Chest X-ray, PA view. Patient: 47 years old, sex F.
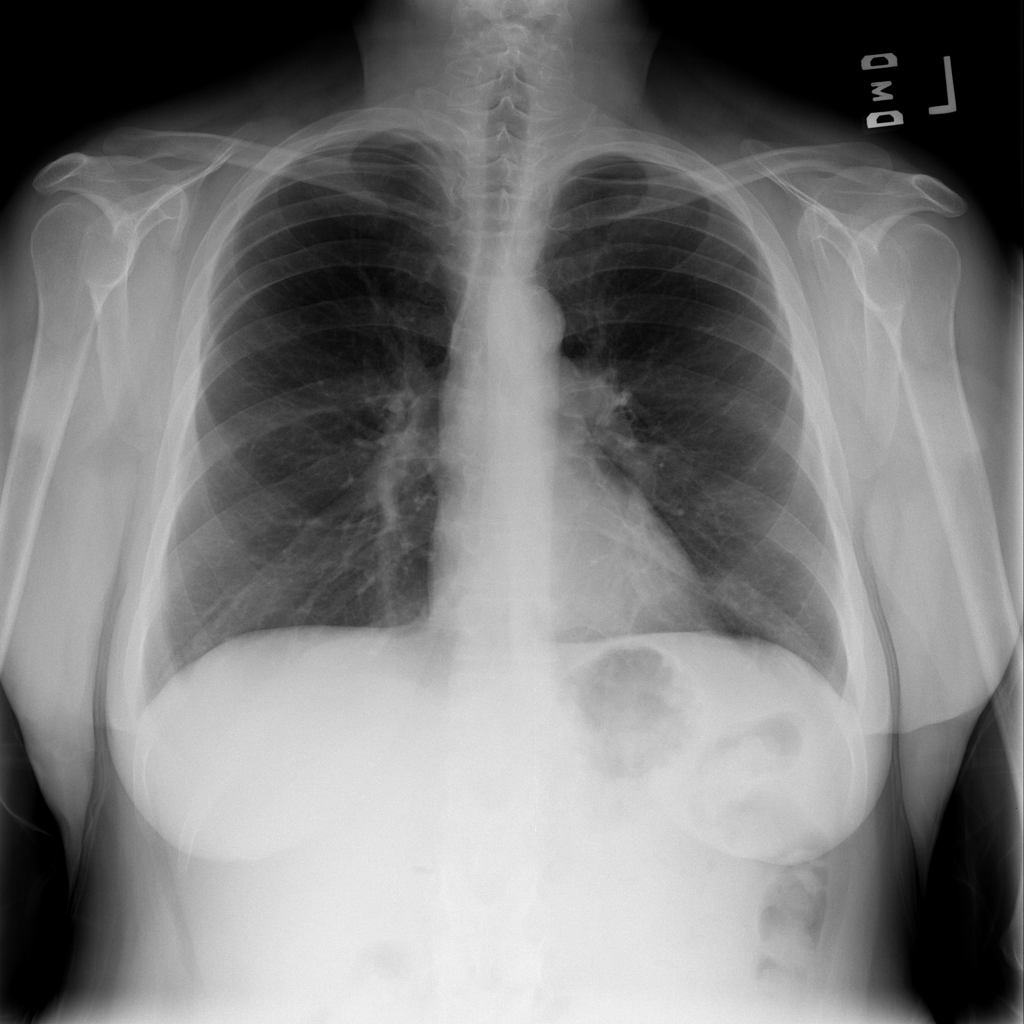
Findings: No Finding